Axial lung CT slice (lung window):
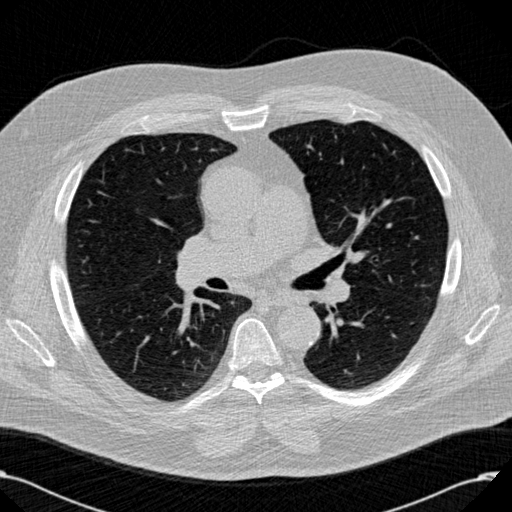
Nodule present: no